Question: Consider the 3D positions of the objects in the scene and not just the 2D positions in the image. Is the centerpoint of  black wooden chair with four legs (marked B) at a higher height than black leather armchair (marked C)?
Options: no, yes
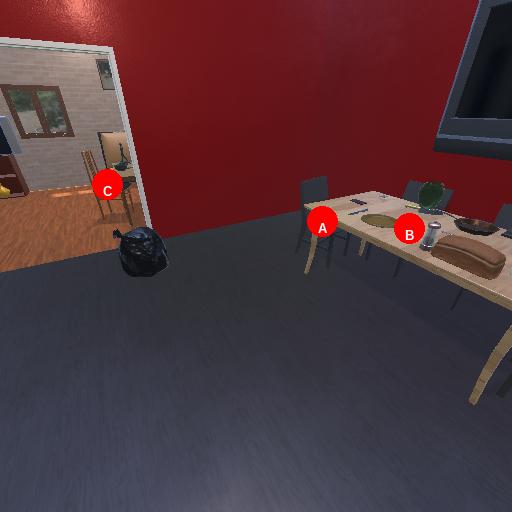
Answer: no